Question:
I want to display the 'Invalid Username' and 'Invalid Password' QLabels only if the username and password are incorrect respectively, else I want to keep them hidden.
I tried using the hide() and show() methods, but the QLabels are displayed in a separate pop-up window with the show() method, instead of displaying in the position shown above (in black boxes).
I am writing the code in Python.
Please suggest.
Libraries imported:
'''
import sys
from PyQt4.QtCore import *
from PyQt4.QtGui import *
'''
code is below:
'''
#Labels
self.ErrorUsrName = QLabel("Invalid Username")
self.ErrorPasswd = QLabel("Invalid Password")
#Buttons
self.Lbutton = QPushButton("Login")
self.Cbutton = QPushButton("Cancel")
#Line Edits
self.UsrName = QLineEdit("Username")
self.Passwd = QLineEdit("Password")
self.UsrName.selectAll()
#Grid Layout
self.grid = QGridLayout()
self.grid.addWidget(self.UsrName,1,0)
self.grid.addWidget(self.ErrorUsrName.hide(),2,0)
self.grid.addWidget(self.Passwd,3,0)
self.grid.addWidget(self.ErrorPasswd.hide(),4,0)
self.grid.addWidget(self.Lbutton,5,0)
self.grid.addWidget(self.Cbutton,6,0)
self.setLayout(self.grid)
self.UsrName.setFocus()
#Signals
self.connect(self.Cbutton,SIGNAL("clicked()"), self, SLOT("reject()"))
self.connect(self.Lbutton,SIGNAL("clicked()"),self.login)
'''
The Login Function for buttons
'''
def login(self):
if (self.UsrName.text() == "Ejaz" and self.Passwd.text() == "test"):
print "Login Successful!"
elif self.UsrName.text() <> "Ejaz":
self.ErrorUsrName.show()
elif self.Passwd.text() <> "test":
self.ErrorPasswd.show()
'''
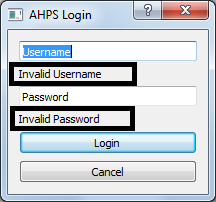
Answer: Your problem are the following lines:
'''
self.grid.addWidget(self.ErrorUsrName.hide(),2,0)
...
self.grid.addWidget(self.ErrorPasswd.hide(),4,0)
'''
The hide function doesn't return the QLabel objects, so you aren't adding them to the grid.
You should call the hide() function somewhere else, for example:
'''
#Labels
self.ErrorUsrName = QLabel("Invalid Username")
self.ErrorUsrName.hide()
self.ErrorPasswd = QLabel("Invalid Password")
self.ErrorPasswd.hide()
...
self.grid.addWidget(self.ErrorUsrName,2,0)
self.grid.addWidget(self.ErrorPasswd,4,0)
'''
This will solve your problem.